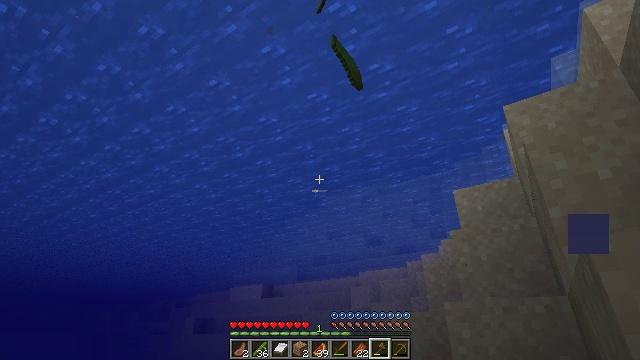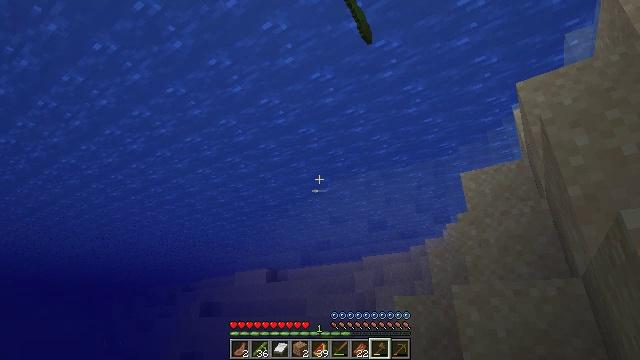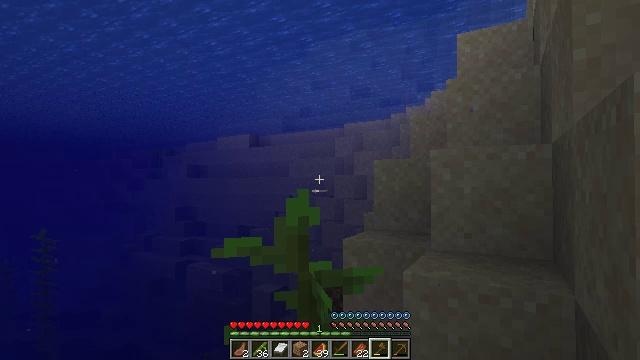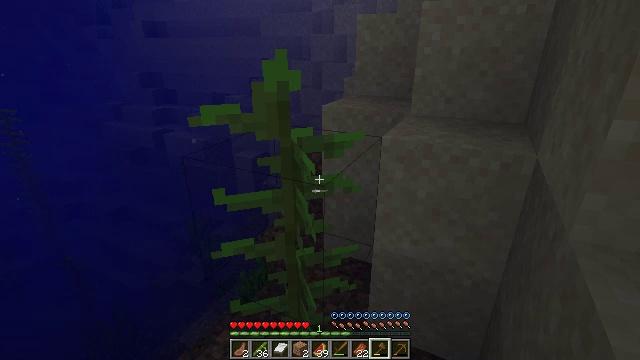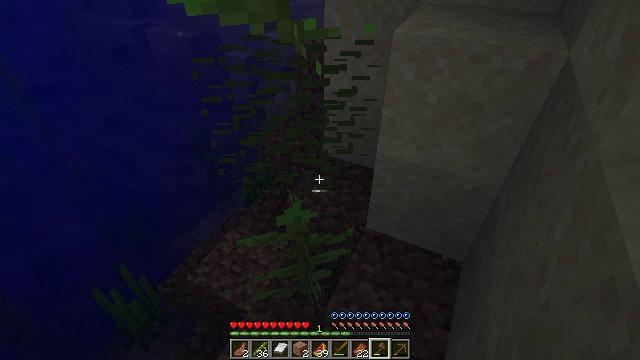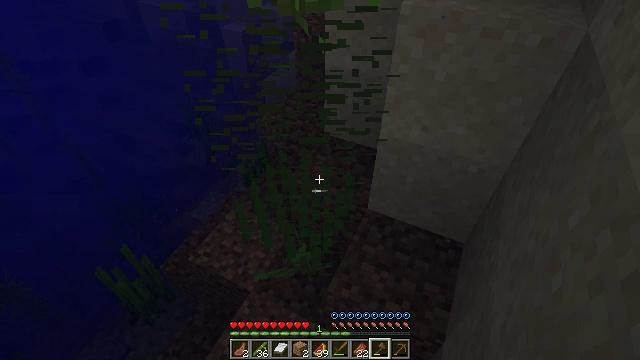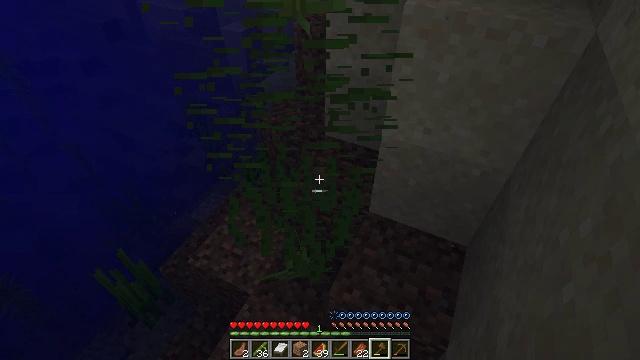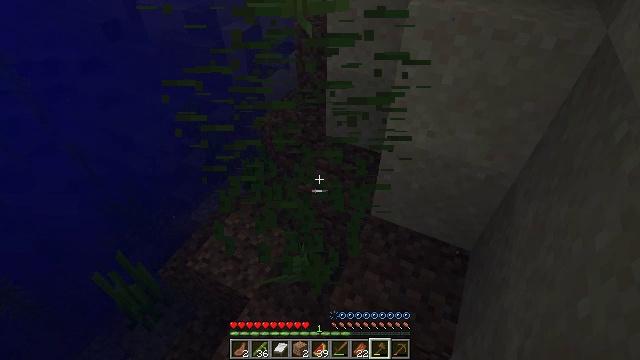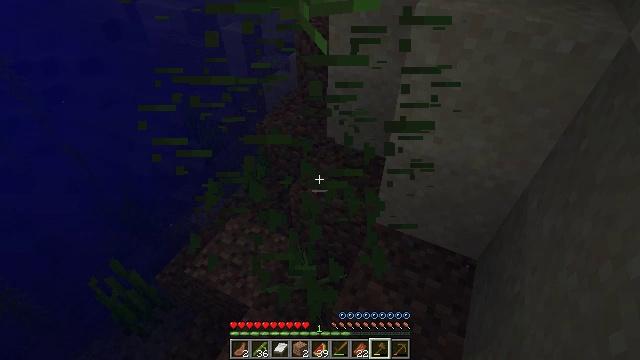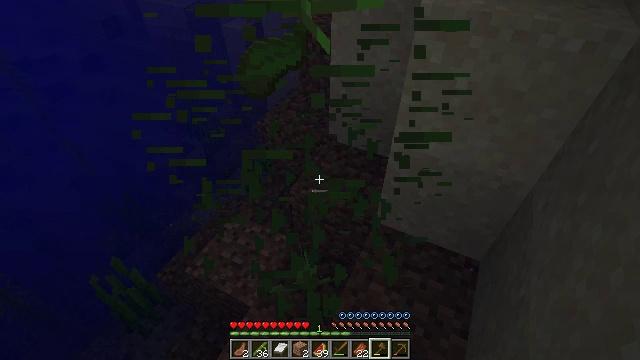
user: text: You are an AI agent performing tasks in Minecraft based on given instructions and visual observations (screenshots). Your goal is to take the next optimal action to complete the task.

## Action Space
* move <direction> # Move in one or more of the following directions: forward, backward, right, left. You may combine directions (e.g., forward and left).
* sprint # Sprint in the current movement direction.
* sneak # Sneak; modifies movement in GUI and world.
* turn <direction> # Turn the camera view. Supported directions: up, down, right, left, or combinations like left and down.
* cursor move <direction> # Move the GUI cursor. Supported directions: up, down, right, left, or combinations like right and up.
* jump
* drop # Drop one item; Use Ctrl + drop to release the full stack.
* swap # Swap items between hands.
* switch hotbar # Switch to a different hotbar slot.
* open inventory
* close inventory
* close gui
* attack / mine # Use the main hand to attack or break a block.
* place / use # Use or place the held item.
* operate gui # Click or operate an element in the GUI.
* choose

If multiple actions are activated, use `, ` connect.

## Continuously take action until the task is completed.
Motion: motion action
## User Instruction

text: Collect kelp plant from the sea.
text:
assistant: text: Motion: move forward, turn down
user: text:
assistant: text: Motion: move forward, turn right and down
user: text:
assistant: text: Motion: move forward, turn right and down
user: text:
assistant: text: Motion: move forward, turn down, attack / mine
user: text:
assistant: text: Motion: move forward, turn down, attack / mine
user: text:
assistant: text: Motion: move forward, attack / mine
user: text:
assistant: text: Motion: move forward, attack / mine
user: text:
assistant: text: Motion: move forward
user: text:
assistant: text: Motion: move forward, attack / mine
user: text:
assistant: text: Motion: attack / mine